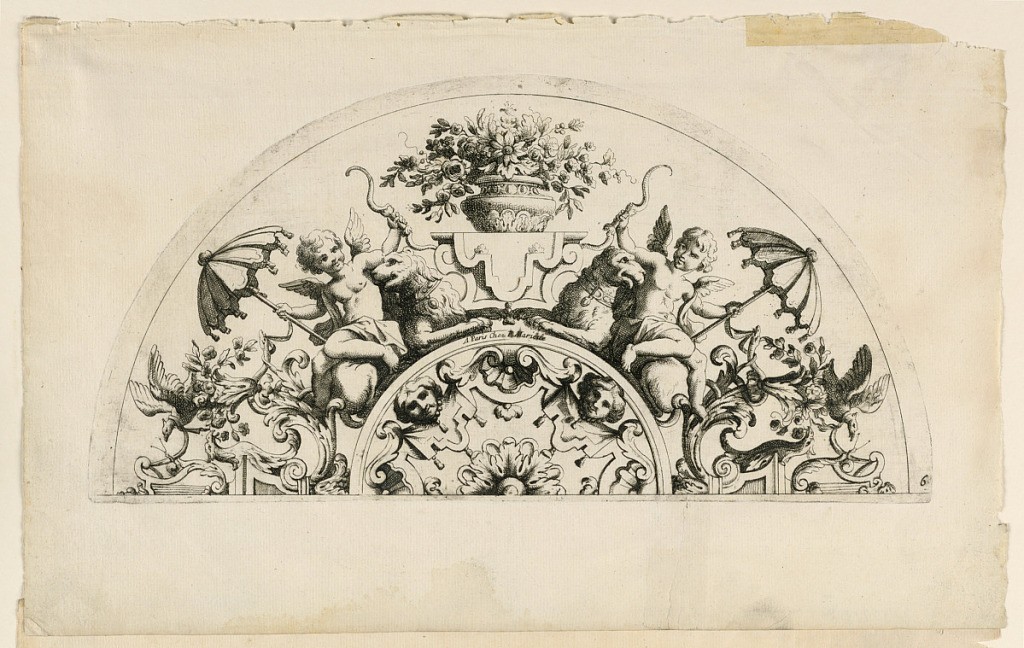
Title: Fan leaves, Second half of the set "Desseins d'Eventails et Ecrans
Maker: Nicolas Pierre Loir, French, 1624 - 1679
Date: ca. 1750
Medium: Etching, engraving on laid paper
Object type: Print
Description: Semicircular plates.